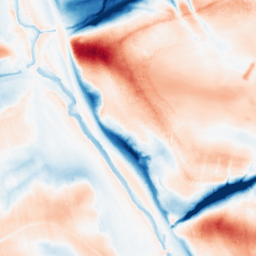
Category: classical
Decomposition family: gaussian_anisotropic
Decomposition parameters: sigma_x: 5
sigma_y: 20
Upsampling method: lanczos
Upsampling parameters: scale: 4
Upsampling scale: 4